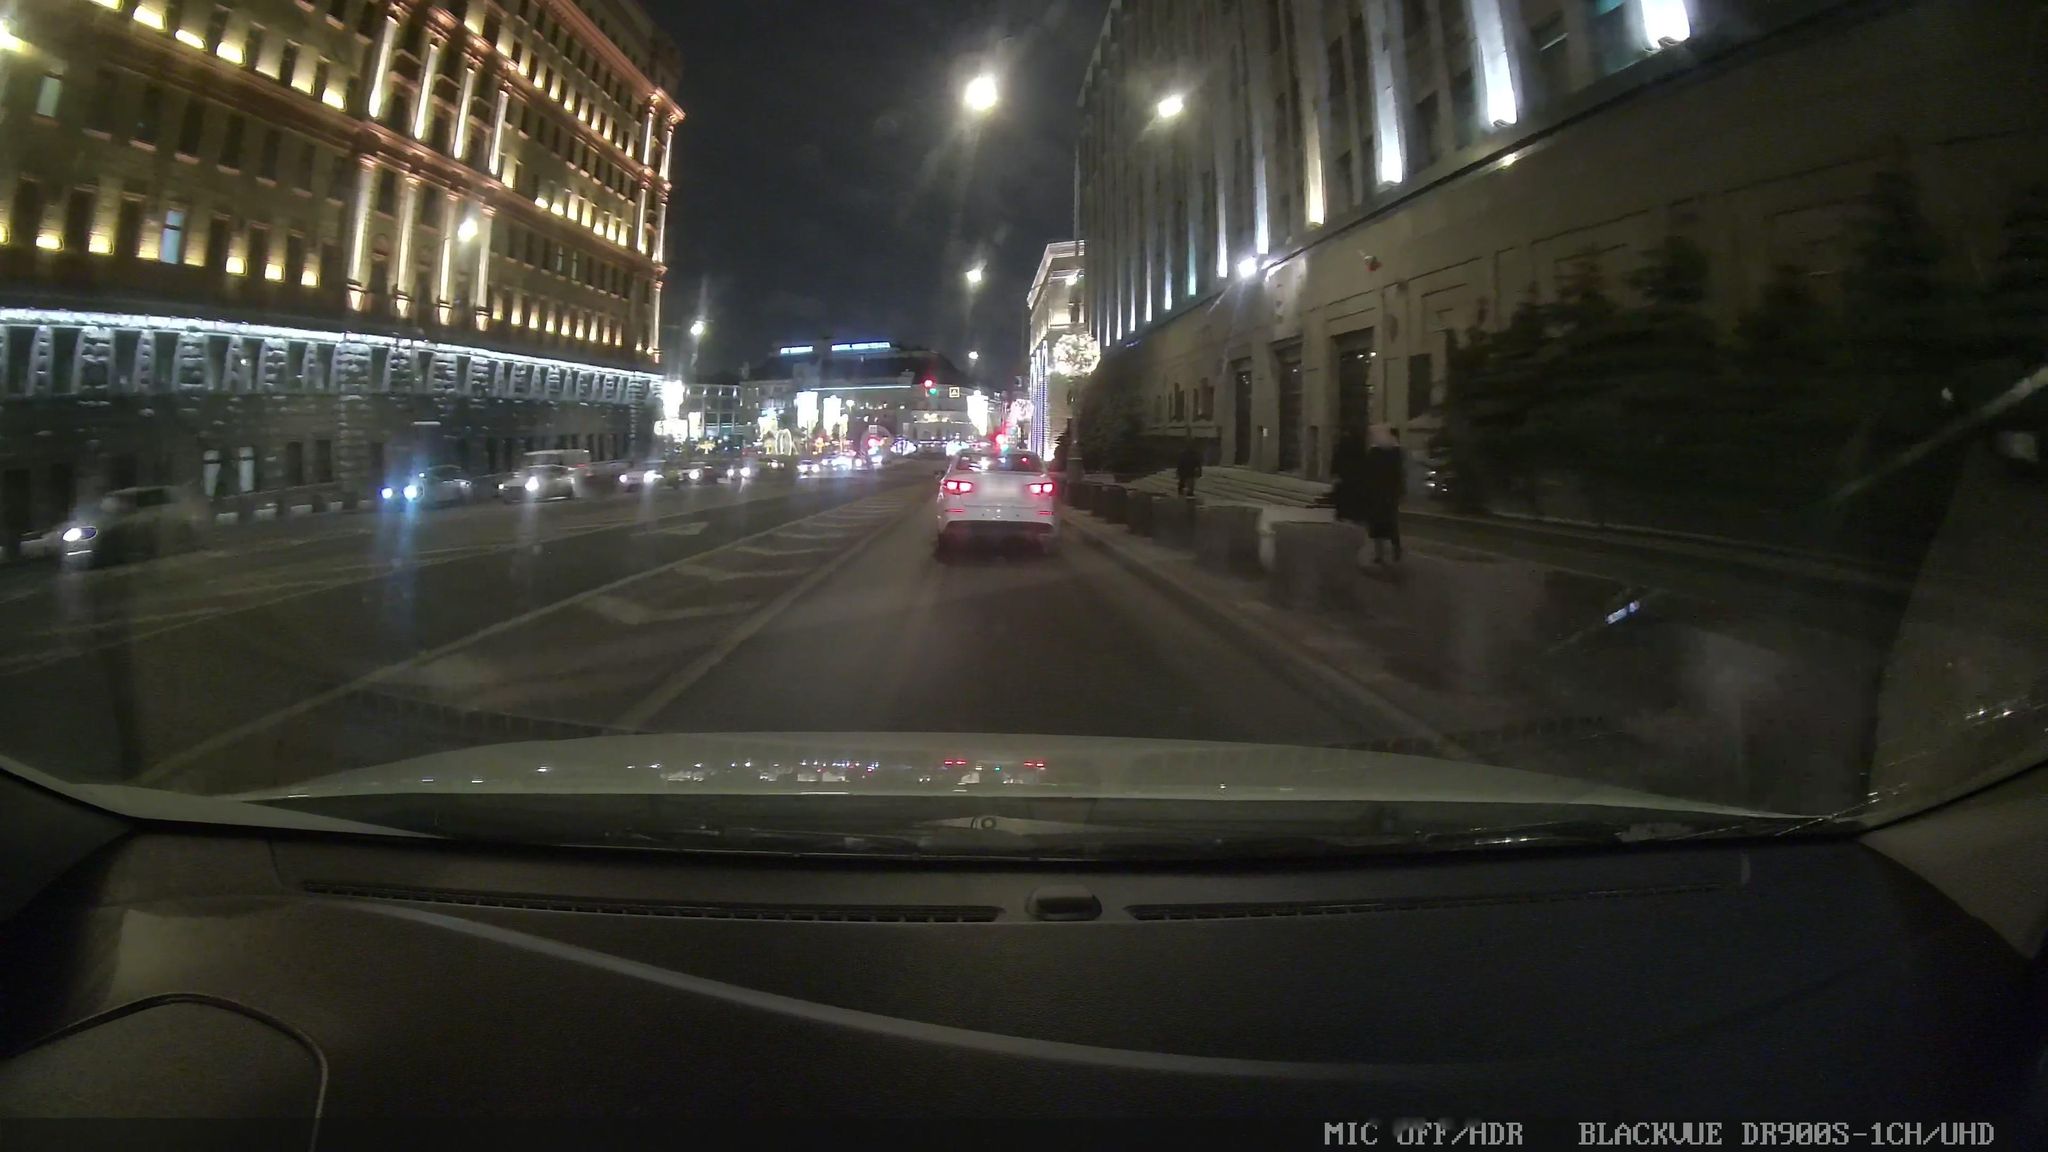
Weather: clear
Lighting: night
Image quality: slightly poor
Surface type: driving surface
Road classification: unclassified
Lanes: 1
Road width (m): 5
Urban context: urban centre
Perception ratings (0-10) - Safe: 1.46, Lively: 3.77, Beautiful: 5.88, Boring: 2.7, Depressing: 3.37, Wealthy: 5.42